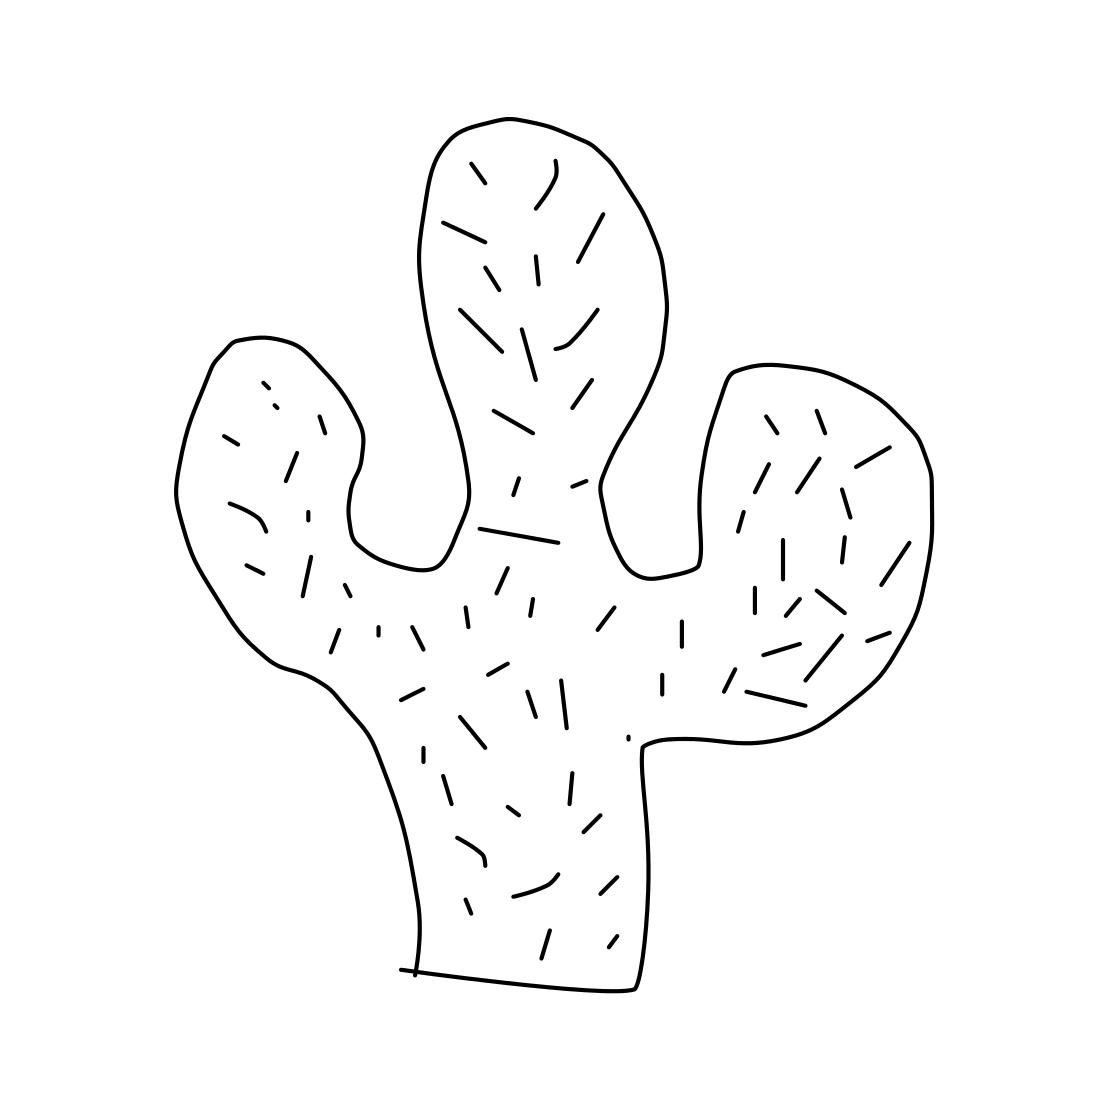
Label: cactus